Field crop: maize
Growth stage: 2
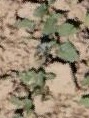
Species: convolvulus